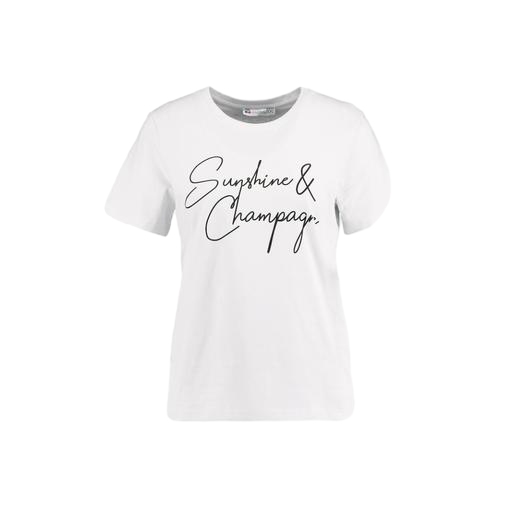
white champagne graphic tee, white lounge morning sunshine slogan jersey top, oh sunday t-shirt, white background